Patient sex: M
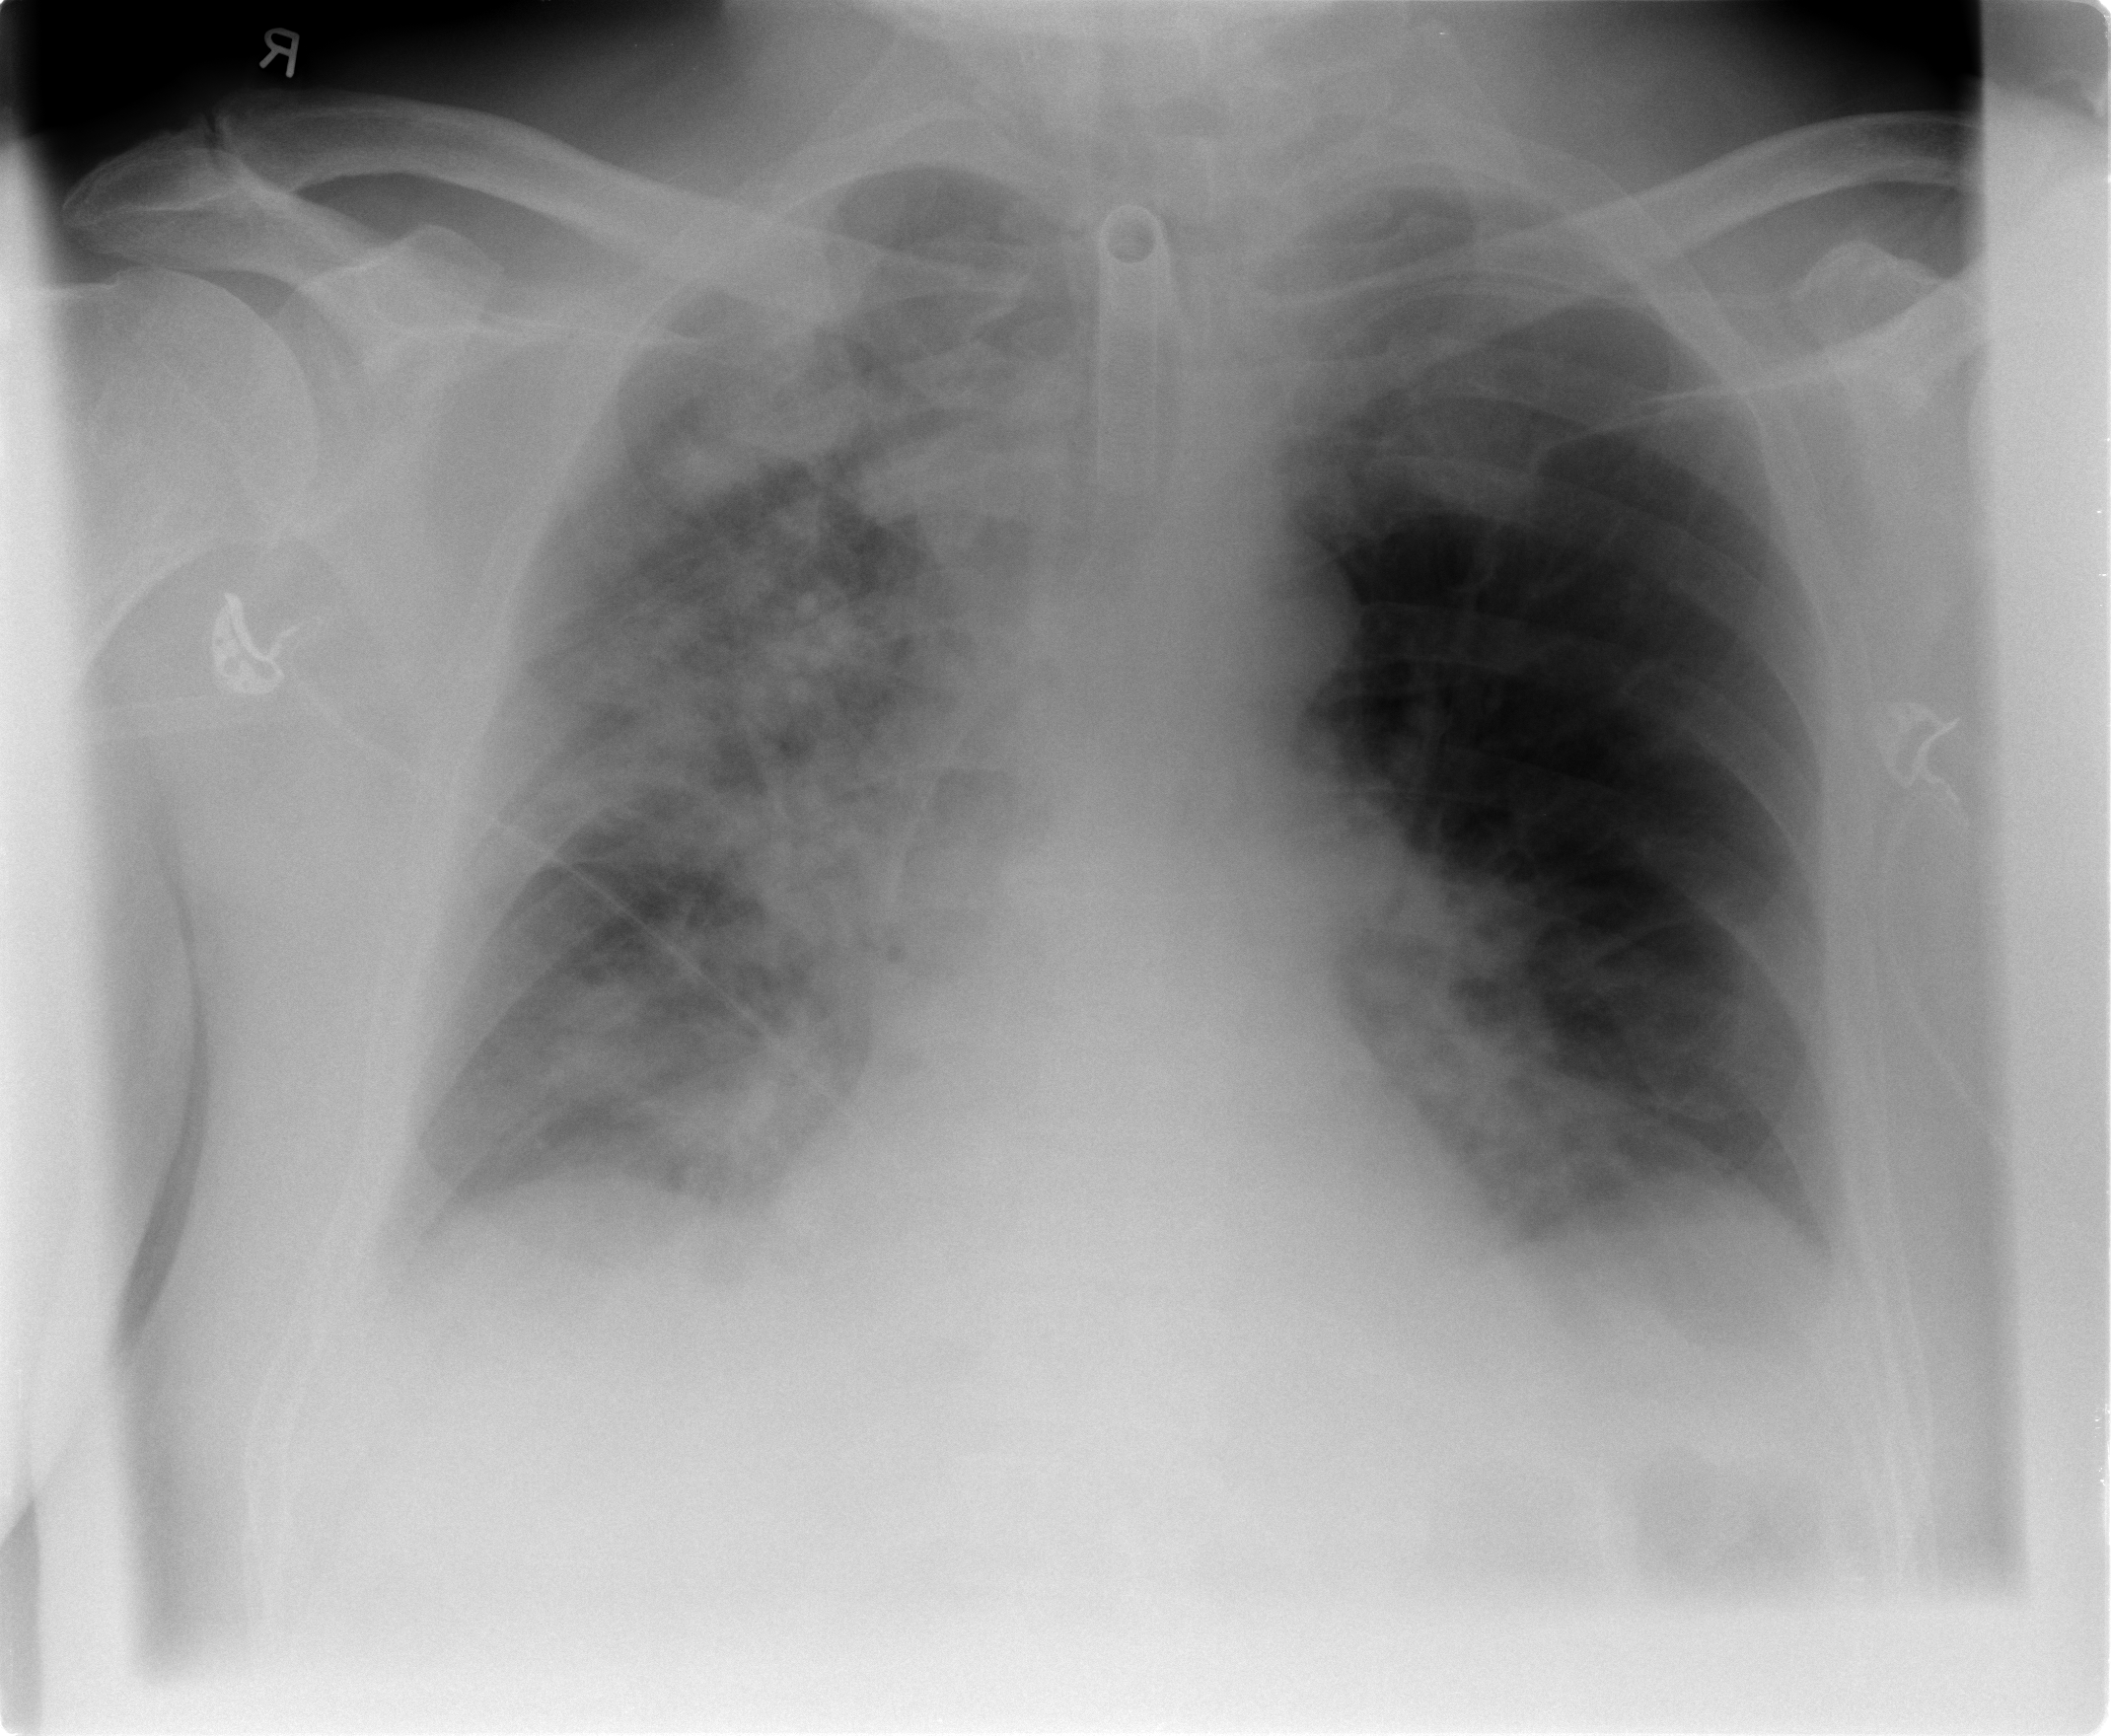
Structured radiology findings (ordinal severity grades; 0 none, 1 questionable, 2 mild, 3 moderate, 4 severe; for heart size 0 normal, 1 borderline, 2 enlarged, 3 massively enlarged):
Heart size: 0
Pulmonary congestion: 2
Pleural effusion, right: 2
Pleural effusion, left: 2
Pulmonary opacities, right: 4
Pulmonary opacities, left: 2
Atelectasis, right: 3
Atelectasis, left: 2